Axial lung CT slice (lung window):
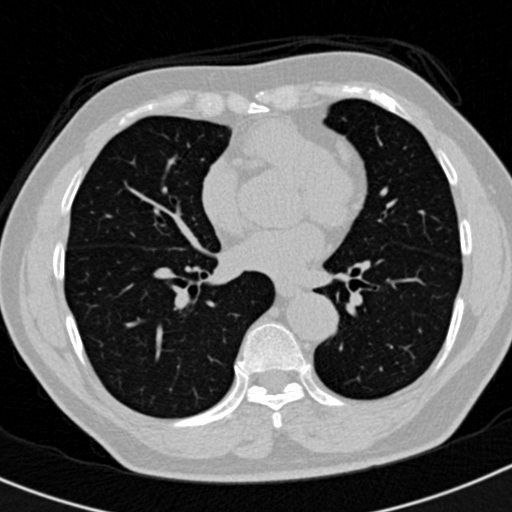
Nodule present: no